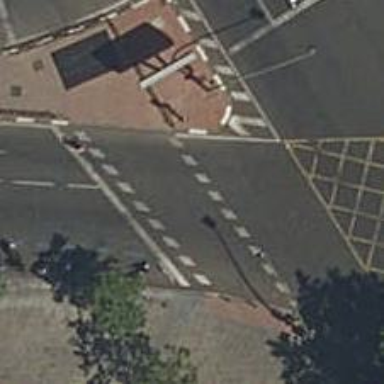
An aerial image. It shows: Zebra crossing on the road.